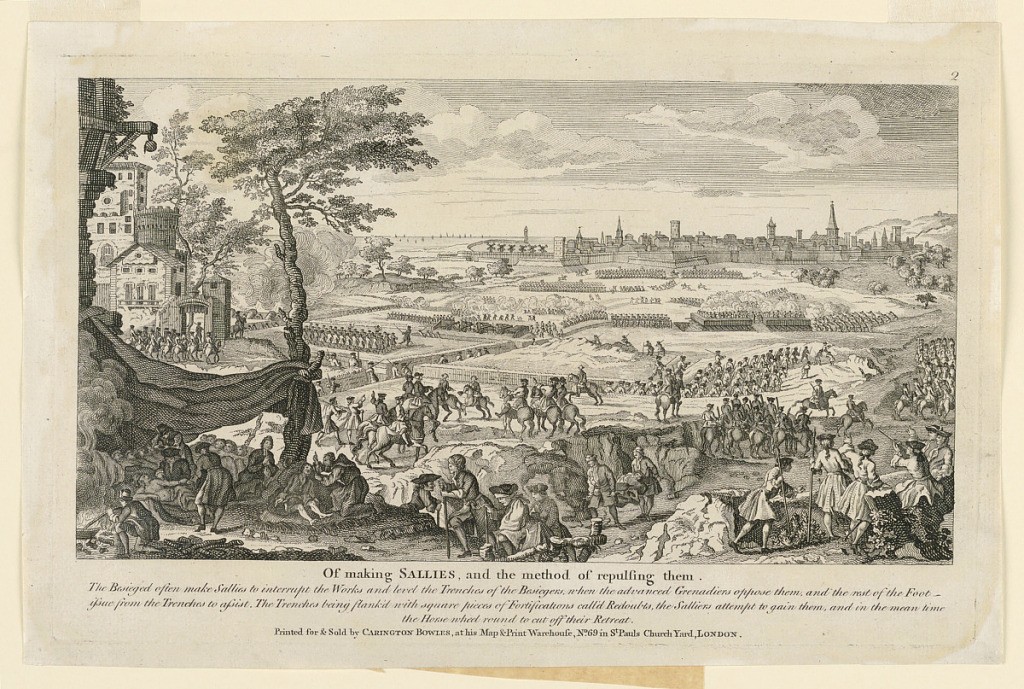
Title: Of Making Sallies, and the Method of Repulsing them, from Twelve of the Most Remarkable Sieges and Battles in Europe
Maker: Carington Bowles, British, 1724 - 1793
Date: ca. 1760–1770
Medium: Engraving on paper
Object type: Print
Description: Soldiers are seen in formation making sallies from a fort thrown up before a town. Wounded being collected in the foreground. Inscribed below: "Of making SALLIES, and the method of repulsing them", followed by a two-line description, and below: "printed for and sold by Carington Bowles, at his Map and Print Warehouse, No. 69 in St. Paul's Church Yard, London"; in the upper right corner, the number "2".